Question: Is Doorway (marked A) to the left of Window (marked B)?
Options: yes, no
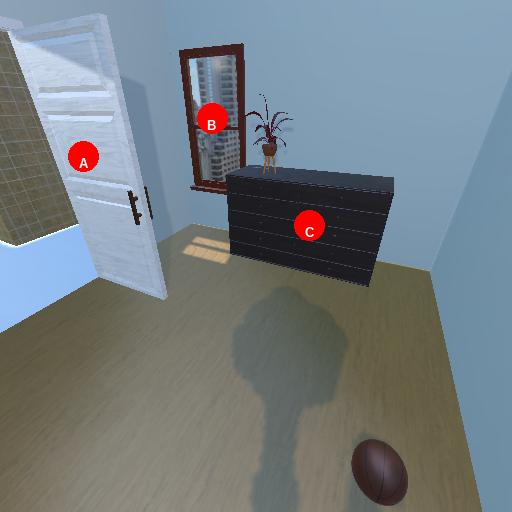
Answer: yes